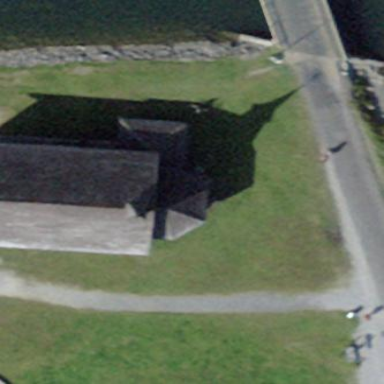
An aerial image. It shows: Chapel that serves as place of worship.